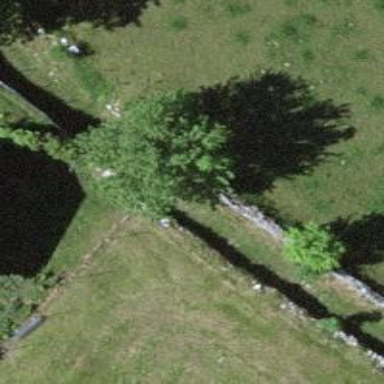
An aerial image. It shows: Dry stone wall barrier.